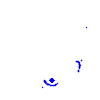
Particle: pion